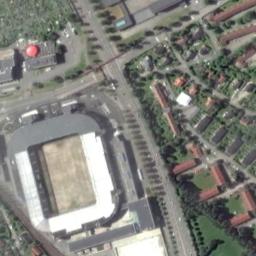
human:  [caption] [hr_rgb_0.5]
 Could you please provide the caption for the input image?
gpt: There are many buildings of different shapes and sizes next to the stadium .

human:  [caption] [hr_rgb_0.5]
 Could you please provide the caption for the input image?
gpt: There is a road between the square stadium and the residential area .

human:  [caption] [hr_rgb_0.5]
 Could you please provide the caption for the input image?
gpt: The stadium is on the grass next to some buildings and trees .

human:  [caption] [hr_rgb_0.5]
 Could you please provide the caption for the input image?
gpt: The stadium looks like a fan, With a blue roof on each side .

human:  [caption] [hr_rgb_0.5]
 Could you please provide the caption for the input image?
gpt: There are some buildings and green trees beside the stadium .